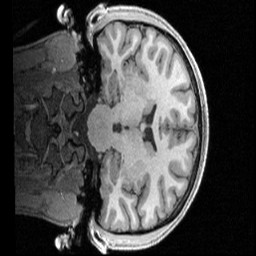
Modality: T1w
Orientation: coronal
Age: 19
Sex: female
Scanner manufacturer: siemens
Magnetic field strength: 3 T
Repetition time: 2.4 s
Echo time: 0.00231 s